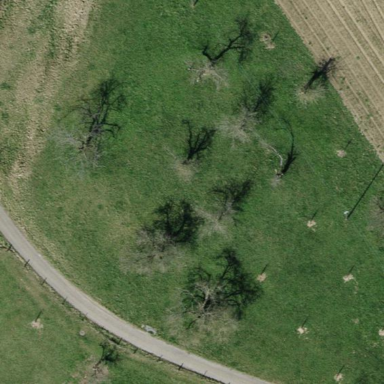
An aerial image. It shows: Orchard.